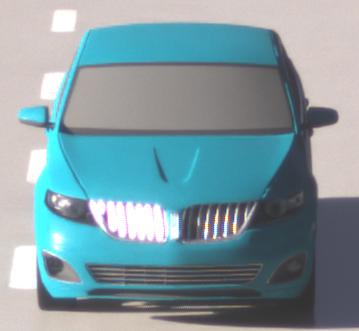
Make: Lincoln
Model: MKS
Detailed model: -
Model produced from: 2008
Model produced until: 2011
Doors: 4
Color: blue
Road condition: wet road
Daytime: sunrise or sunset
Contrast: medium contrast